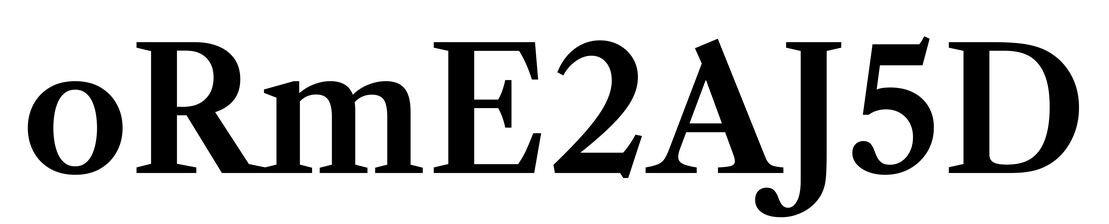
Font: LibreCaslonText_SemiBold